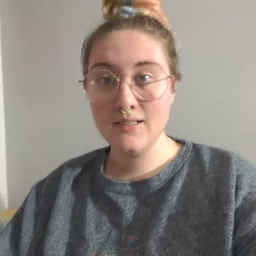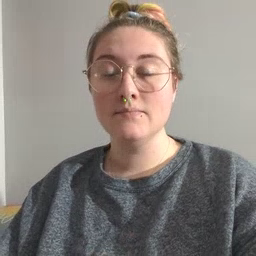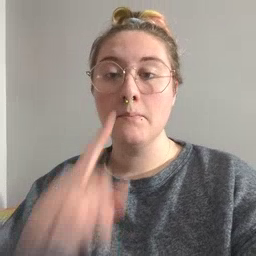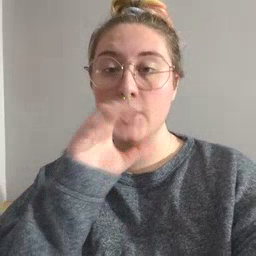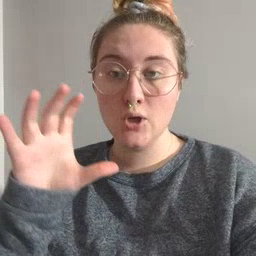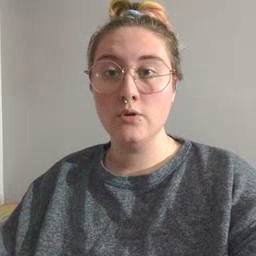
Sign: balloon